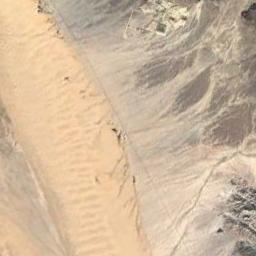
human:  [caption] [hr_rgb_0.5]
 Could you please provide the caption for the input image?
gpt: The desert has yellow sand and some sand ripples and the desert terrain is rugged .

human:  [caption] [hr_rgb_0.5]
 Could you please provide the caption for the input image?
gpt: The desert is with half of white sand and half of yellow sand .

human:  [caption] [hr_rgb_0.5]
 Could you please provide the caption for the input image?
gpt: This is a brown desert with wavy stripes .

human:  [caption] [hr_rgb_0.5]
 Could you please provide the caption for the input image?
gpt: There is some weed on the edge of this desert .

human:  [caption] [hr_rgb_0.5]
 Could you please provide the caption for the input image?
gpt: A desert covered by sand and bare land .